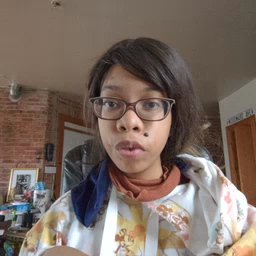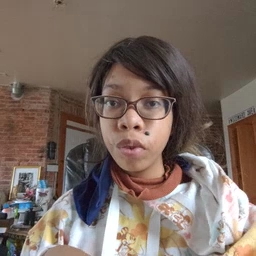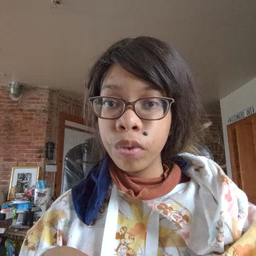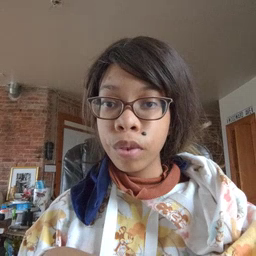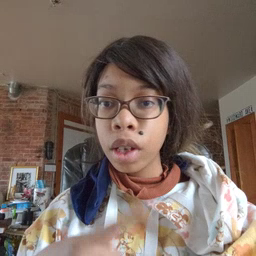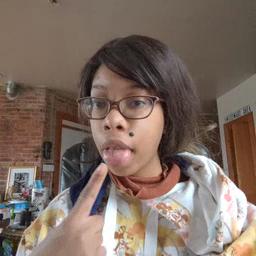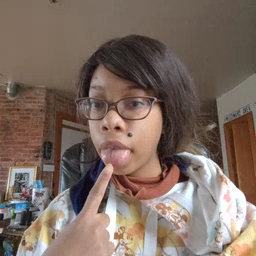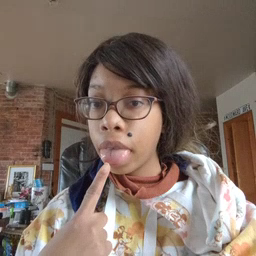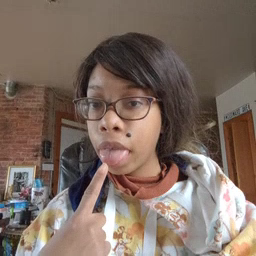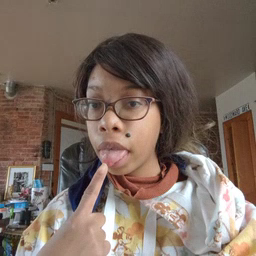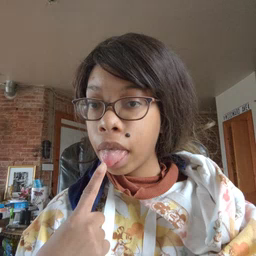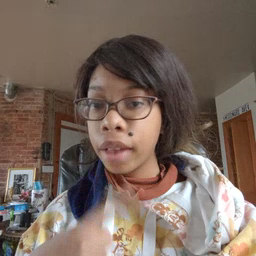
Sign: tongue